Question: I apologize for asking silly questions, but I have tried to mess with the CSS and changed very little. I am trying to get the label/dropdown (which says "withdrawal" by default to align with the others and also get rid of some of the space between the text areas so that it looks more like the screenshot provided by my instructor. I did manage to reduce some of the extra space between areas by reducing the pixels, but I am not certain how to get it to look exactly like the screenshot.
If anyone would please give suggestions, I would genuinely appreciate it.
'''
var pad_left = function(text, width, pad) { //sets up text area formatting
var result = text.toString();
while (result.length < width) {
result = pad + result;
}
return result; // populates text area
}
var pad_right = function(text, width, pad) { // sets up text area formatting
var result = text.toString();
while (result.length < width) {
result = result + pad;
}
return result;
}
var getResults = function(results) { // actual calculation functions
if (results.length == 0) {
return "";
}
var balance = 2000; / /actual format of text area
var list = pad_right("Date", 12, " ");
list += pad_right("Amount", 12, " ");
list += pad_right("Running Balance", 15, " ") + "
";
list += pad_right("", 11, "-") + " ";
list += pad_right("", 11, "-") + " ";
list += pad_right("", 15, "-") + "
";
for (var i = 0; i < results.length; i++) { // loop to calculate balances
var trans = results[i];
list += pad_right(trans["date"], 12, " ");
if(trans["type"] == "withdrawal") // withdrawal calculation
{
balance -= trans["amount"]
list += "$" + pad_left( "-" + trans["amount"].toFixed(2), 11, " ") + " ";
} else { //for Deposits
balance += trans["amount"]
list += "$" + pad_left( trans["amount"].toFixed(2), 11, " ") + " ";
}
list += "$" + pad_left(balance.toFixed(2), 14, " ") + "
";
}
return list;
}
var get_runningBalance = function(results) { // function to calculate Running Balance
var runningBalance = 0, amount;
for (var i in results) {
runningBalance = startBal - "amount" ;
runningBalance += parseInt(runningBalance.toFixed(2));
}
return runningBalance;
}
var get_startBal = function(transactions){ // fills Starting Balance
return 2000;
}
var get_totalDep = function(transactions){ // function to calculate Total Deposits
var totalDep = 0;
for(var i = 0; i < transactions.length; i++){
var trans = transactions[i];
if(trans["type"] == "deposit")
{
totalDep += trans["amount"]
}
}
return totalDep;
}
var get_totalWd = function(transactions){ // function to calculate Total Withdrawals
var totalWd = 0;
for(var i = 0; i < transactions.length; i++){
var trans = transactions[i];
if(trans["type"] == "withdrawal")
{
totalWd -= trans["amount"]
}
}
return totalWd;
}
var get_endBal = function(transactions){ // function to calculate Ending Balance
var balance = 2000;
for(var i = 0; i < transactions.length; i++){
var trans = transactions[i];
if(trans["type"] == "withdrawal")
{
balance -= trans["amount"]
} else { // Is Deposit
balance += trans["amount"]
}
}
return balance.toFixed(2);
}
// sets up the global variables and arrays for the functions
var balances = [];
var transactions = [];
var $ = function (id) {
return document.getElementById(id);
}
// pulls the info from text boxes
var update_display = function() {
$("startBal").value = get_startBal(transactions);
$("totalDep").value = get_totalDep(transactions);
$("totalWd").value = get_totalWd(transactions);
$("endBal").value = get_endBal(transactions);
$("date").value = "";
$("amount").value = "";
$("date").focus();
$("results").value = getResults(transactions);
}
// function to add transactions to the text area
var addTrans_click = function () {
var trans = [];
trans["date"] = $("date").value;
trans["amount"] = parseFloat($("amount").value);
trans["type"] = $("type").value;
if (trans["date"] == "") return;
if (isNaN(trans["amount"])) return;
transactions.push(trans);
update_display();
}
// the event handlers
window.onload = function () {
$("addTrans").onclick = addTrans_click;
$("date").focus();
}
'''
'''
body {
background: none repeat scroll;
font-family: Arial,Helvetica,sans-serif;
}
#content {
background: none repeat scroll;
border: 8px solid gray;
margin: 10px auto;
padding: 5px 20px;
text-align: center;
width: 600px;
}
h1, h2 {
text-align: left;
}
label {
display: block;
float: left;
padding-right: 1em;
text-align: right;
width: 10em;
}
input {
display: block;
float: left;
}
select {
display: block;
text-align: center;
width: 10em;
}
.formLayout label {
float: left;
text-align: right;
width: 10em;
}
.formLayout input {
margin-bottom: 0.5em;
margin-left: 0.5em;
}
.formLayout br {
clear: both;
}
'''
'''
<!DOCTYPE html PUBLIC "-//W3C//DTD XHTML 1.0 Transitional//EN"
"http://www.w3.org/TR/xhtml1/DTD/xhtml1-transitional.dtd">
<html xmlns="http://www.w3.org/1999/xhtml">
<head>
<title>Monthly Balance Calculator</title>
<link href="monthly_balance.css" rel="stylesheet" type="text/css"/>
<script type="text/javascript" src="mbc_library.js"></script>
<script type="text/javascript" src="monthly_balance.js"></script>
</head>
<body>
<div id="content">
<h1>Monthly Balance Calculator</h1>
<br />
<h2>Add Transaction</h2>
<hr />
<br />
<div class="formLayout">
<label for="date">Date:</label>
<input type="text" name="date" id="date" />
<br />
<br />
<label for="type">Type:</label>
<select name="type" id="type">
<option value="withdrawal">Withdrawal</option>
<option value="deposit">Deposit</option>
</select>
<br />
<label for="amount">Amount:</label>
<input type="text" name="amount" id="amount"/>
<br />
<br />
<label>&nbsp;</label>
<input type="button" id="addTrans" value="Add Transaction" />
<br />
</div>
<h2>Transactions</h2>
<hr />
<br />
<textarea name="results" id="results" rows="10" cols="60" disabled="disabled">
</textarea>
<br />
<br />
<h2>Summary</h2>
<hr />
<br />
<div class="formLayout">
<label for="startBal">Starting Balance:</label>
<input type="text" name="startBal" id="startBal"
class="disabled" disabled="disabled"/>
<br />
<br />
<label for="totalDep">Total Deposits:</label>
<input type="text" name="totalDep" id="totalDep"
class="disabled" disabled="disabled"/>
<br />
<br />
<label for="totalWd">Total Withdrawals:</label>
<input type="text" name="totalWd" id="totalWd"
class="disabled" disabled="disabled"/>
<br />
<br />
<label for="endBal">Ending Balance</label>
<input type="text" name="endBal" id="endBal"
class="disabled" disabled="disabled"/>
<br />
<br />
</div>
</body>
</html>
'''
Note, I had to add BOTH JS files in the same form because this site only allows me to paste two, despite the fact that I added two to the HTML page
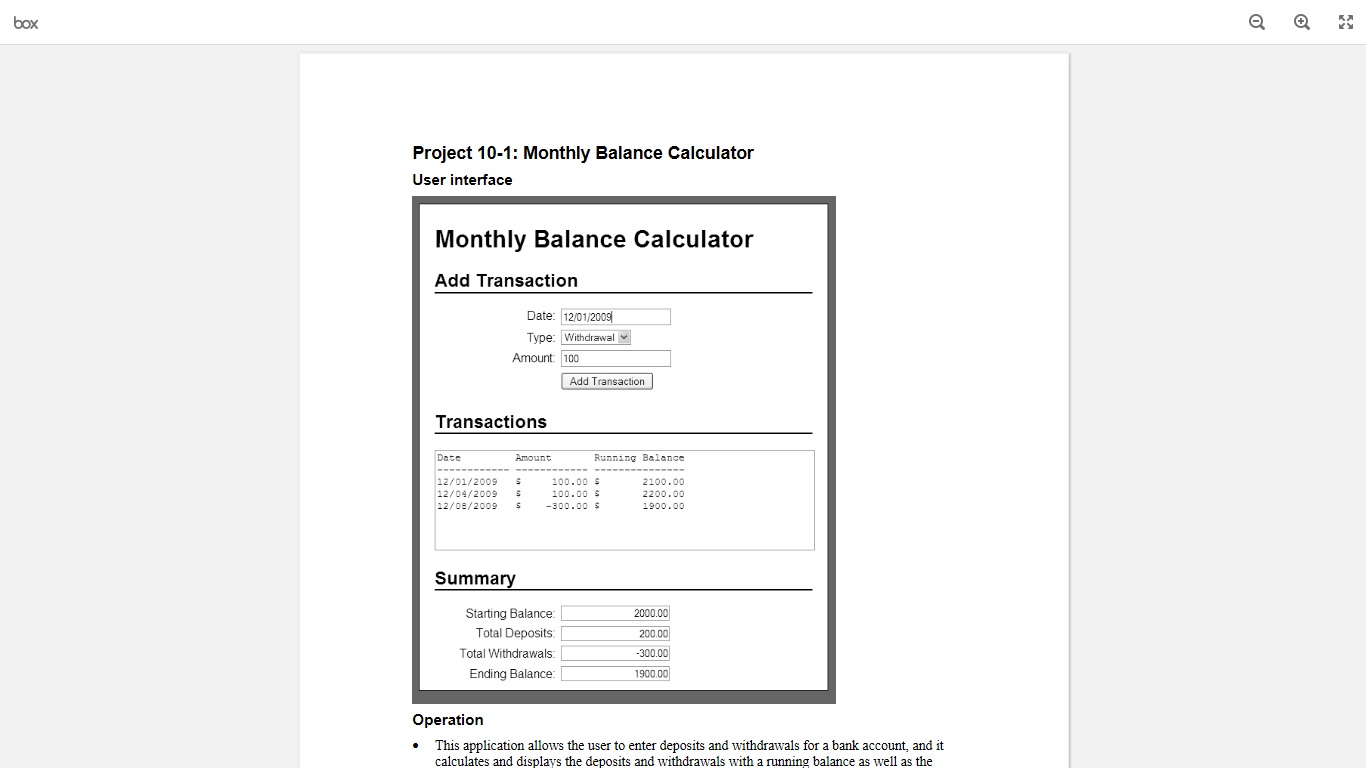
Answer: I think this is what you need.
Check with below code.
'''
var pad_left = function(text, width, pad) { //sets up text area formatting
var result = text.toString();
while (result.length < width) {
result = pad + result;
}
return result; // populates text area
}
var pad_right = function(text, width, pad) { // sets up text area formatting
var result = text.toString();
while (result.length < width) {
result = result + pad;
}
return result;
}
var getResults = function(results) { // actual calculation functions
if (results.length == 0) {
return "";
}
var balance = 2000; / /actual format of text area
var list = pad_right("Date", 12, " ");
list += pad_right("Amount", 12, " ");
list += pad_right("Running Balance", 15, " ") + "
";
list += pad_right("", 11, "-") + " ";
list += pad_right("", 11, "-") + " ";
list += pad_right("", 15, "-") + "
";
for (var i = 0; i < results.length; i++) { // loop to calculate balances
var trans = results[i];
list += pad_right(trans["date"], 12, " ");
if(trans["type"] == "withdrawal") // withdrawal calculation
{
balance -= trans["amount"]
list += "$" + pad_left( "-" + trans["amount"].toFixed(2), 11, " ") + " ";
} else { //for Deposits
balance += trans["amount"]
list += "$" + pad_left( trans["amount"].toFixed(2), 11, " ") + " ";
}
list += "$" + pad_left(balance.toFixed(2), 14, " ") + "
";
}
return list;
}
var get_runningBalance = function(results) { // function to calculate Running Balance
var runningBalance = 0, amount;
for (var i in results) {
runningBalance = startBal - "amount" ;
runningBalance += parseInt(runningBalance.toFixed(2));
}
return runningBalance;
}
var get_startBal = function(transactions){ // fills Starting Balance
return 2000;
}
var get_totalDep = function(transactions){ // function to calculate Total Deposits
var totalDep = 0;
for(var i = 0; i < transactions.length; i++){
var trans = transactions[i];
if(trans["type"] == "deposit")
{
totalDep += trans["amount"]
}
}
return totalDep;
}
var get_totalWd = function(transactions){ // function to calculate Total Withdrawals
var totalWd = 0;
for(var i = 0; i < transactions.length; i++){
var trans = transactions[i];
if(trans["type"] == "withdrawal")
{
totalWd -= trans["amount"]
}
}
return totalWd;
}
var get_endBal = function(transactions){ // function to calculate Ending Balance
var balance = 2000;
for(var i = 0; i < transactions.length; i++){
var trans = transactions[i];
if(trans["type"] == "withdrawal")
{
balance -= trans["amount"]
} else { // Is Deposit
balance += trans["amount"]
}
}
return balance.toFixed(2);
}
// sets up the global variables and arrays for the functions
var balances = [];
var transactions = [];
var $ = function (id) {
return document.getElementById(id);
}
// pulls the info from text boxes
var update_display = function() {
$("startBal").value = get_startBal(transactions);
$("totalDep").value = get_totalDep(transactions);
$("totalWd").value = get_totalWd(transactions);
$("endBal").value = get_endBal(transactions);
$("date").value = "";
$("amount").value = "";
$("date").focus();
$("results").value = getResults(transactions);
}
// function to add transactions to the text area
var addTrans_click = function () {
var trans = [];
trans["date"] = $("date").value;
trans["amount"] = parseFloat($("amount").value);
trans["type"] = $("type").value;
if (trans["date"] == "") return;
if (isNaN(trans["amount"])) return;
transactions.push(trans);
update_display();
}
// the event handlers
window.onload = function () {
$("addTrans").onclick = addTrans_click;
$("date").focus();
}
'''
'''
body {
background: none repeat scroll 0 0 rgba(0, 0, 0, 0);
font-family: Arial,Helvetica,sans-serif;
}
#content {
background: none repeat scroll 0 0 rgba(0, 0, 0, 0);
border: 8px solid gray;
margin: 10px auto;
padding: 5px 20px;
text-align: center;
width: 600px;
}
h1, h2 {
text-align: left;
}
h2 {
margin-bottom: 0;
padding-bottom: 0;
}
label {
display: block;
float: left;
text-align: right;
width: 10em;
}
input {
display: block;
float: left;
}
select {
display: block;
float: left;
text-align: center;
width: 10em;
margin-bottom: 0.5em;
margin-left: 0.5em;
}
.formLayout label {
float: left;
text-align: right;
width: 10em;
}
.formLayout input {
margin-bottom: 0.5em;
margin-left: 0.5em;
}
.formLayout br {
clear: both;
}
'''
'''
<!DOCTYPE html PUBLIC "-//W3C//DTD XHTML 1.0 Transitional//EN"
"http://www.w3.org/TR/xhtml1/DTD/xhtml1-transitional.dtd">
<html xmlns="http://www.w3.org/1999/xhtml">
<head>
<title>Monthly Balance Calculator</title>
<link href="monthly_balance.css" rel="stylesheet" type="text/css"/>
<script type="text/javascript" src="mbc_library.js"></script>
<script type="text/javascript" src="monthly_balance.js"></script>
</head>
<body>
<div id="content">
<h1>Monthly Balance Calculator</h1>
<br />
<h2>Add Transaction</h2>
<hr />
<br />
<div class="formLayout">
<label for="date">Date:</label>
<input type="text" name="date" id="date" />
<br />
<label for="type">Type:</label>
<select name="type" id="type">
<option value="withdrawal">Withdrawal</option>
<option value="deposit">Deposit</option>
</select>
<br />
<label for="amount">Amount:</label>
<input type="text" name="amount" id="amount"/>
<br />
<label>&nbsp;</label>
<input type="button" id="addTrans" value="Add Transaction" />
<br />
</div>
<h2>Transactions</h2>
<hr />
<br />
<textarea name="results" id="results" rows="10" cols="60" disabled="disabled">
</textarea>
<br />
<br />
<h2>Summary</h2>
<hr />
<br />
<div class="formLayout">
<label for="startBal">Starting Balance:</label>
<input type="text" name="startBal" id="startBal"
class="disabled" disabled="disabled"/>
<br />
<label for="totalDep">Total Deposits:</label>
<input type="text" name="totalDep" id="totalDep"
class="disabled" disabled="disabled"/>
<br />
<label for="totalWd">Total Withdrawals:</label>
<input type="text" name="totalWd" id="totalWd"
class="disabled" disabled="disabled"/>
<br />
<label for="endBal">Ending Balance</label>
<input type="text" name="endBal" id="endBal"
class="disabled" disabled="disabled"/>
<br />
</div>
</body>
</html>
'''